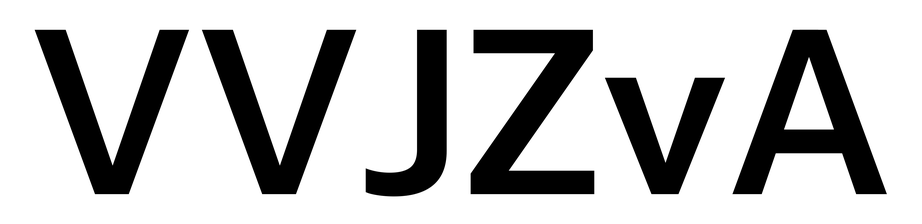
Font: InstrumentSans_SemiBold